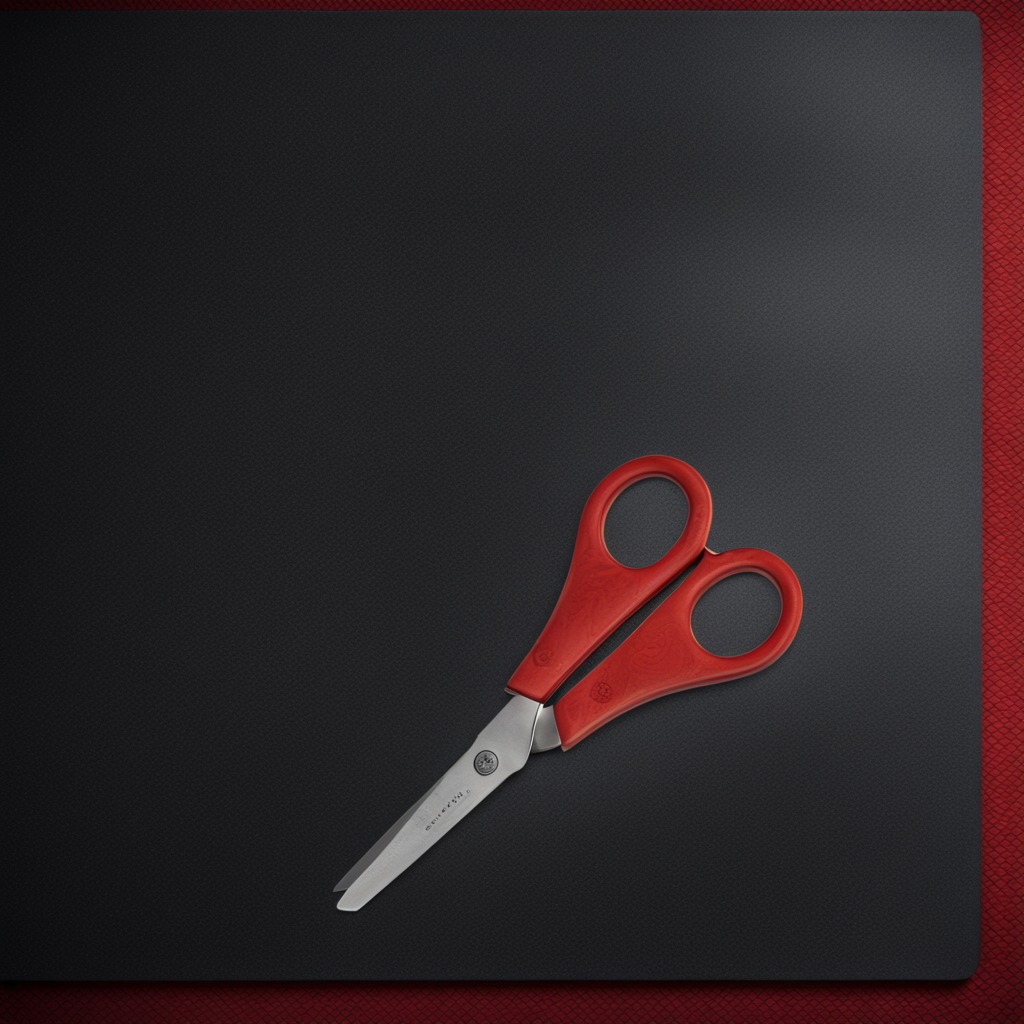
A scissor is lying on a clean granite tabletop covered with a red rubber mat inside a workshop at night dim ambient light soft shadows worn but beneath the mat.